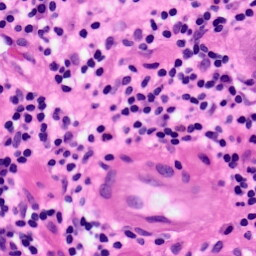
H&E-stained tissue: Pancreatic